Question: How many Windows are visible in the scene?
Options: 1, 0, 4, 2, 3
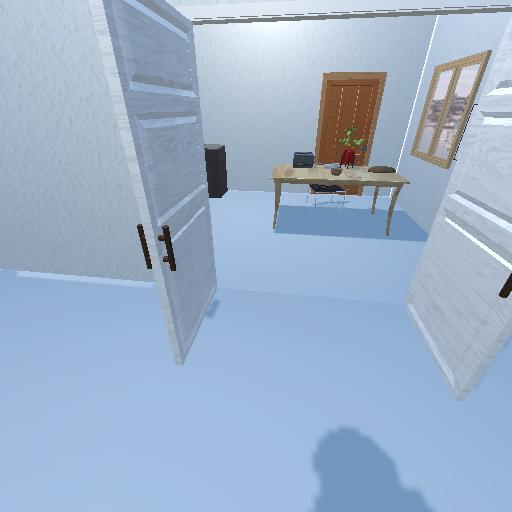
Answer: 1